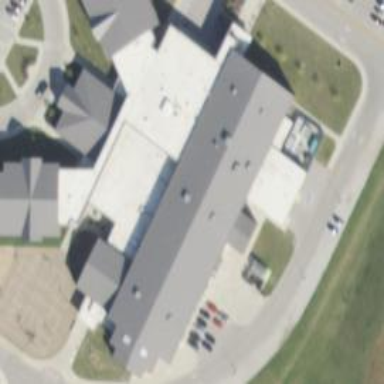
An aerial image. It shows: School.